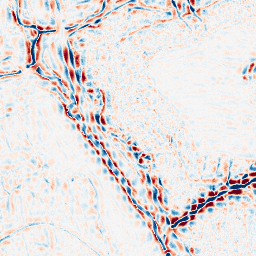
Category: wavelet
Decomposition family: wavelet_biorthogonal
Decomposition parameters: wavelet: bior5.5
level: 3
Upsampling method: quintic
Upsampling parameters: scale: 4
Upsampling scale: 4